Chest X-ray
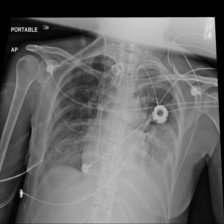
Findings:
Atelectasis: negative
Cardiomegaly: negative
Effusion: positive
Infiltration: negative
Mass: negative
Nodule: negative
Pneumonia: negative
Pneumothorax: negative
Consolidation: positive
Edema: negative
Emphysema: negative
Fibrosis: negative
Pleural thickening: negative
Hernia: negative